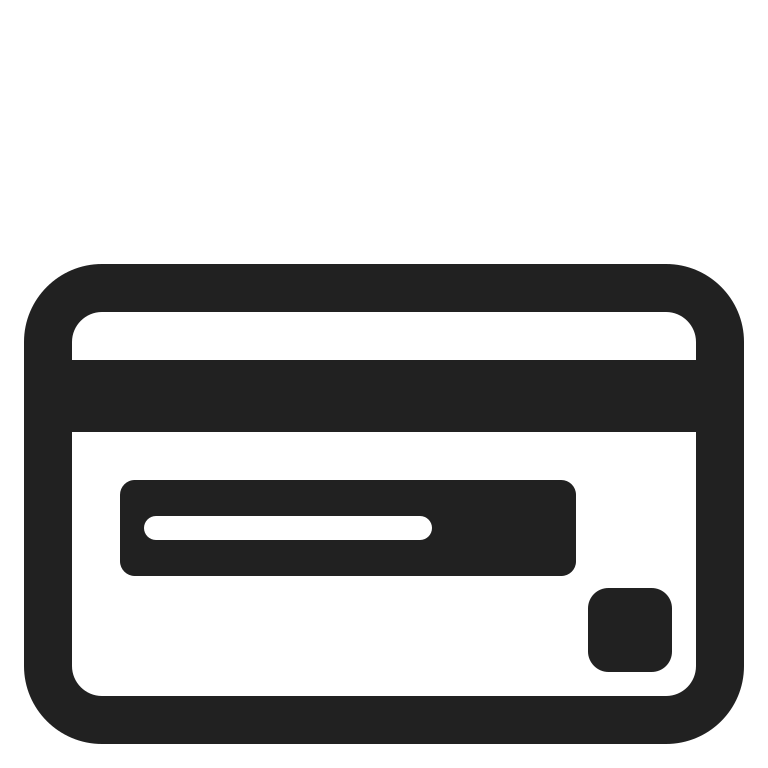
credit card high contrast